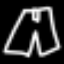
Label: pants